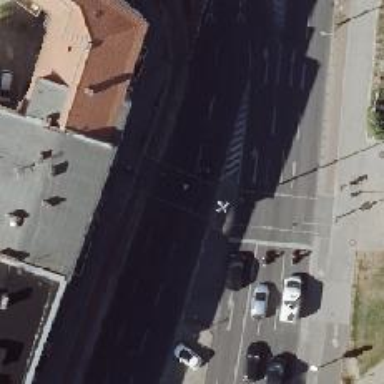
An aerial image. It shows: Crossing with traffic signals.